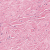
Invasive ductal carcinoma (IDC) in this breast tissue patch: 0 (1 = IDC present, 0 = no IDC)